Field crop: maize
Growth stage: 2
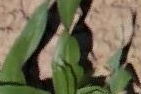
Species: maize